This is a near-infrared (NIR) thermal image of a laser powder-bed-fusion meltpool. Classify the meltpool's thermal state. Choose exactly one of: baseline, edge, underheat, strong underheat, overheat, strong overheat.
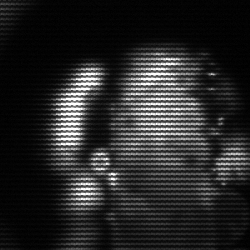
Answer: strong underheat